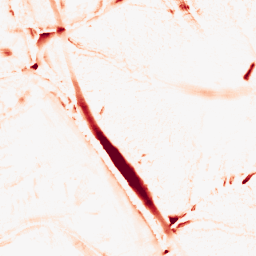
Category: morphological
Decomposition family: morphological_diamond
Decomposition parameters: operation: opening
radius: 15
Upsampling method: bilinear
Upsampling parameters: scale: 2
Upsampling scale: 2